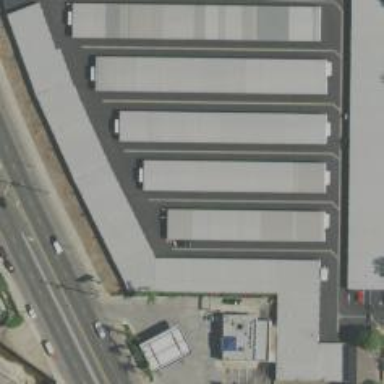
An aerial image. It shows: Warehouse building used for warehousing.